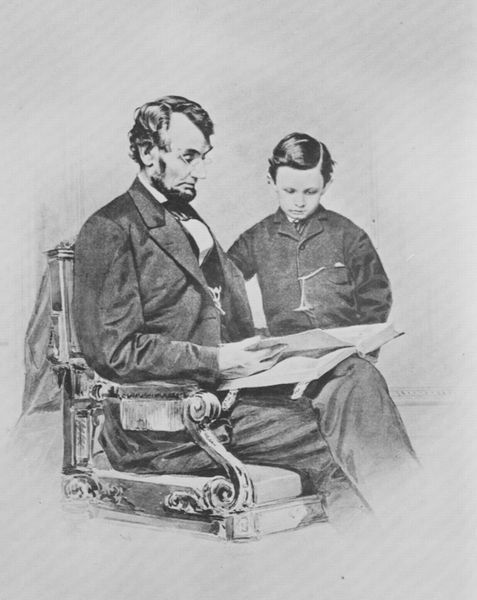
Titel: Lincoln und Kind
Künstler: Mathew B. Brady
Schlagwörter: mann, weiß, aquarell, sitzen, grau, männer, schwarz, stuhl, zeichnung, anzug, bart, jacke, kragen, stehen, schauen, haare, mantel, sessel, sitzend, familie, kind, vater, beine, lehrer, kette, grafik, amerika, polster, ernst, lesen, verzierung, uhr, junge, jackett, foto, fotografie, knabe, buch, lehnstuhl, druck, schwarz weiß, brille, bleistift, tasche, betrachten, schnitzerei, photo, uhrenkette, foliant, armlehnstuhl, gelehrter, usa, lesend, taschenuhr, schüler, lernen, aufnahme, präsident, sohn, vorlesen, blättern, america, sitzten, interessiert, lehren, vater und sohn, lincoln, roosevelt, mantek, president